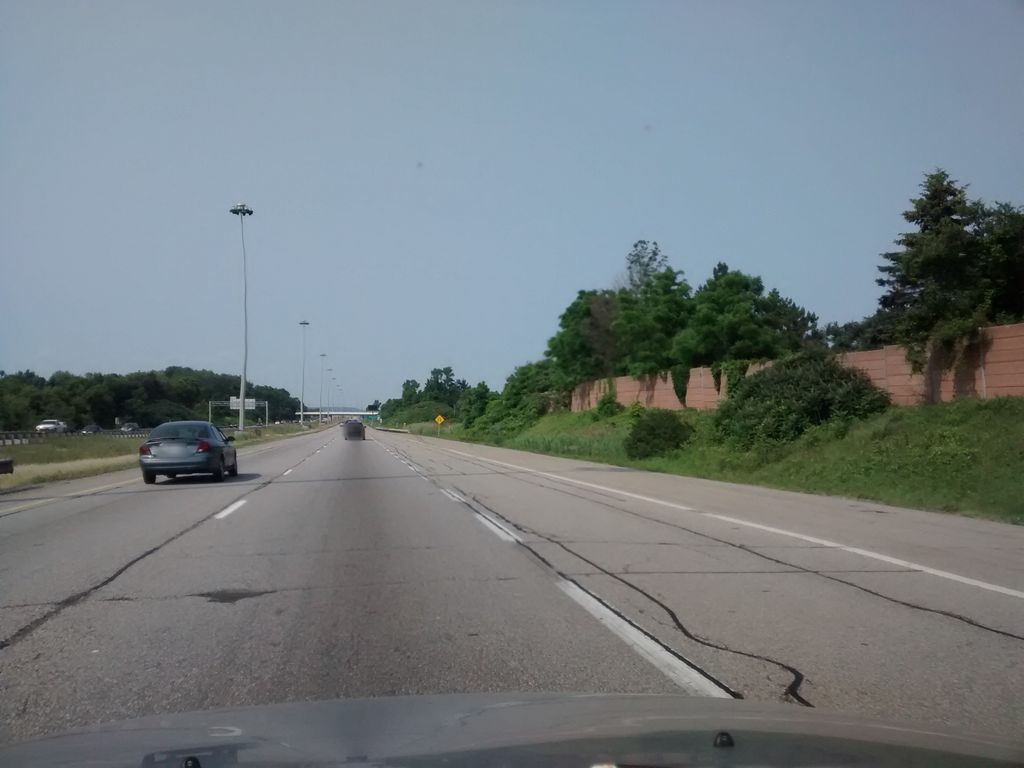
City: hamilton